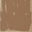
Piece: xx